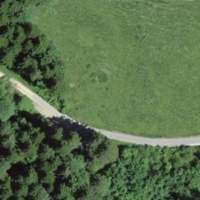
EUNIS habitat code: 44
Species observed at this site:
Sambucus racemosa